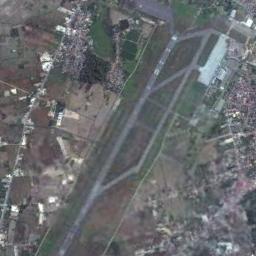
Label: airport